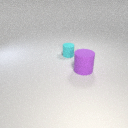
large purple rubber cylinder to the right of small cyan rubber cylinder